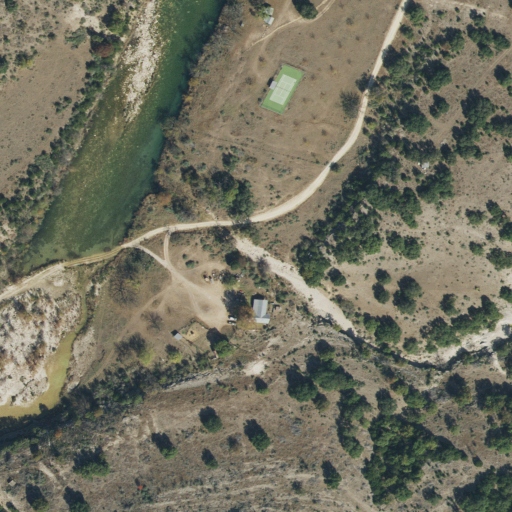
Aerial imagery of valley in Texas named East Rose Draw containing shrub, open water, evergreen forest, and open development